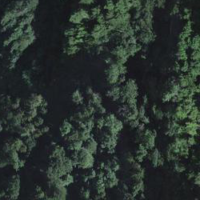
EUNIS habitat code: 44
Species observed at this site:
Clematis vitalba